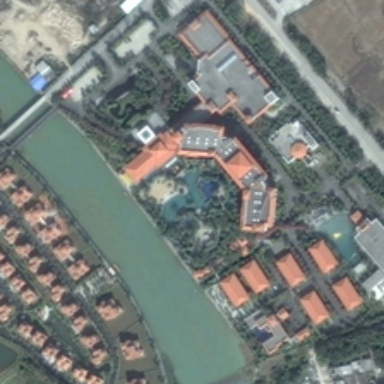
Many red buildings and some green trees are in two sides of a river in a resort .